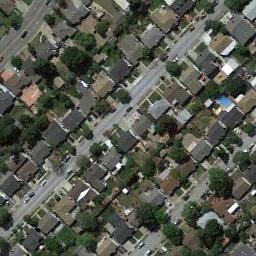
Label: residential